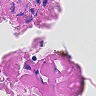
Metastatic tissue present: no